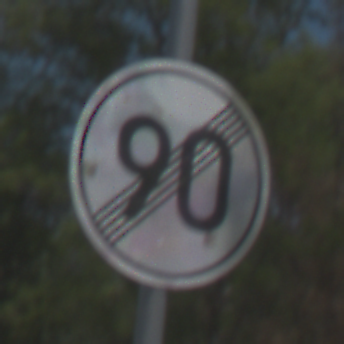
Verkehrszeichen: EndeGeschwindigkeit90
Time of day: Midday
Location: Outdoor (Nature)
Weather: Clear
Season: NotSpecified
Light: Natural